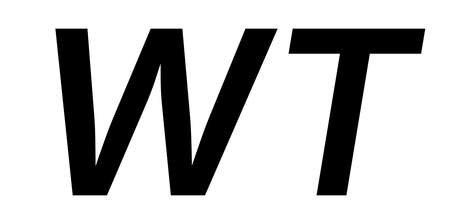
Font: Inter-Italic_SemiBold_Italic